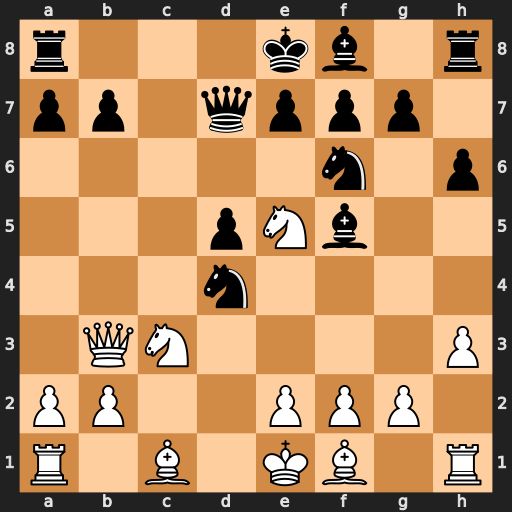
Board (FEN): r3kb1r/pp1qppp1/5n1p/3pNb2/3n4/1QN4P/PP2PPP1/R1B1KB1R
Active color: w
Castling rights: KQkq
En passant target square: -
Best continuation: Nxd7 Nxb3 Nxf6+ gxf6 axb3